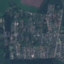
Land use / land cover: Residential